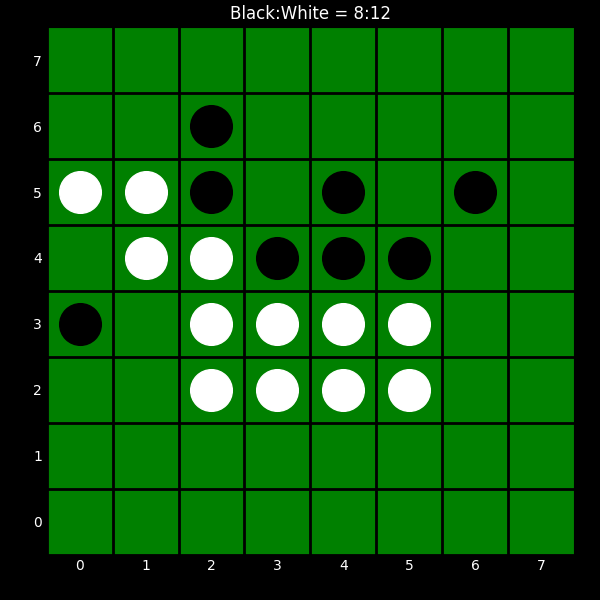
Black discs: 8
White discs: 12